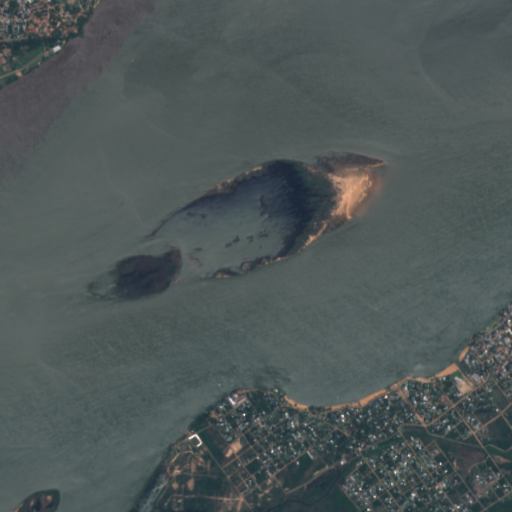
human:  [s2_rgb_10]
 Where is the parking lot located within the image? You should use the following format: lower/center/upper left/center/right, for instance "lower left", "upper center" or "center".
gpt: The parking lot is located in the lower right of the image.
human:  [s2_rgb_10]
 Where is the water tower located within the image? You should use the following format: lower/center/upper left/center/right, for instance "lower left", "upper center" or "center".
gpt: The water tower is located in the center right of the image.
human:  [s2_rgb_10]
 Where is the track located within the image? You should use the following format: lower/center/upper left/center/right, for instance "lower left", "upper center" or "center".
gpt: There is no track in the image.